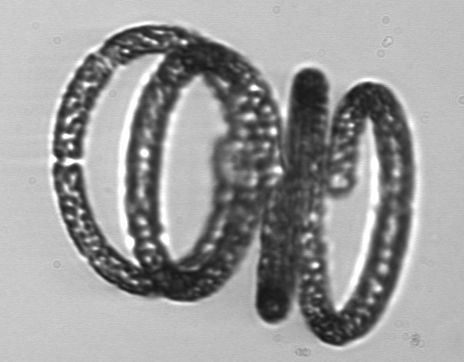
Label: Guinardia_striata